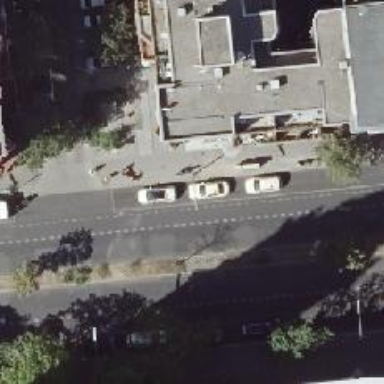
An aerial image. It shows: Taxi stand.